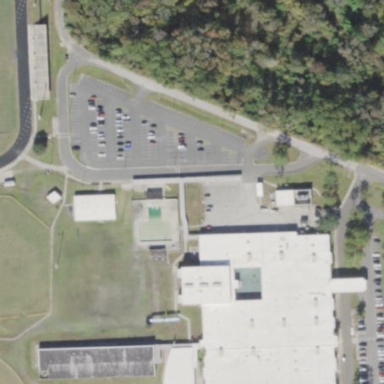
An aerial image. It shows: School.